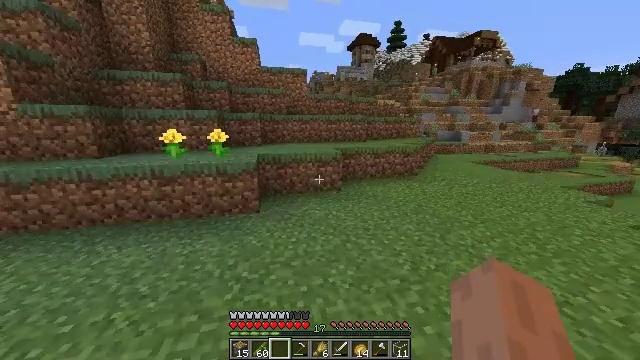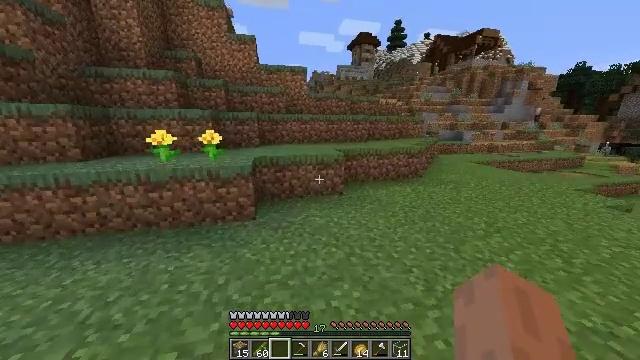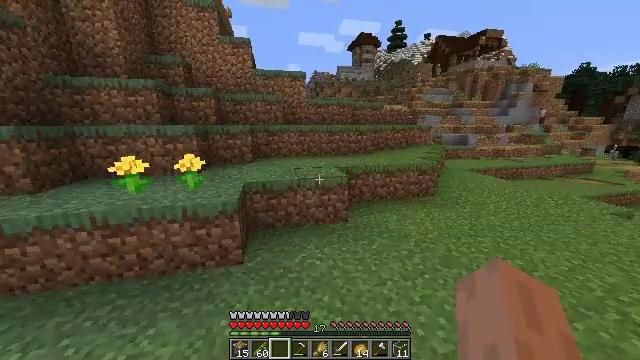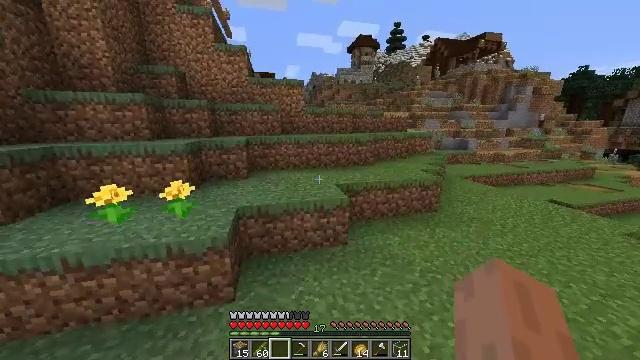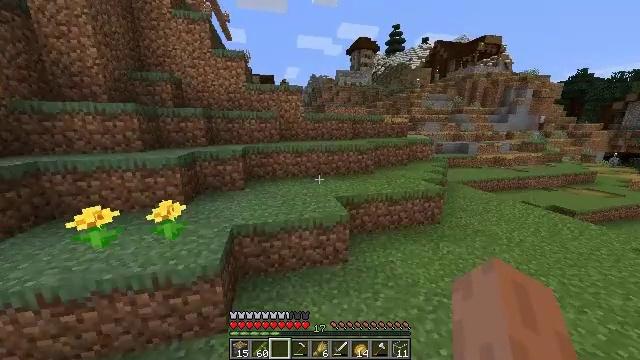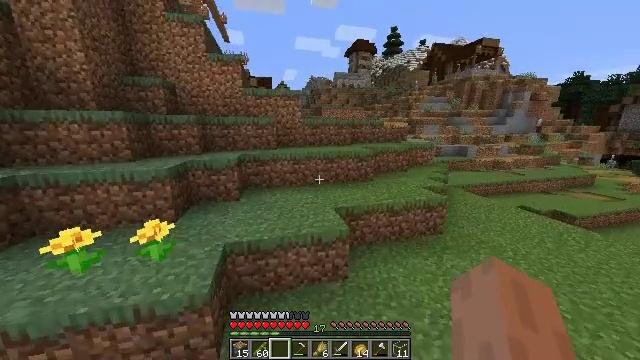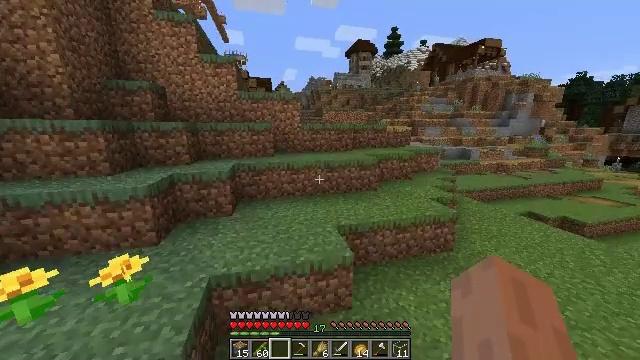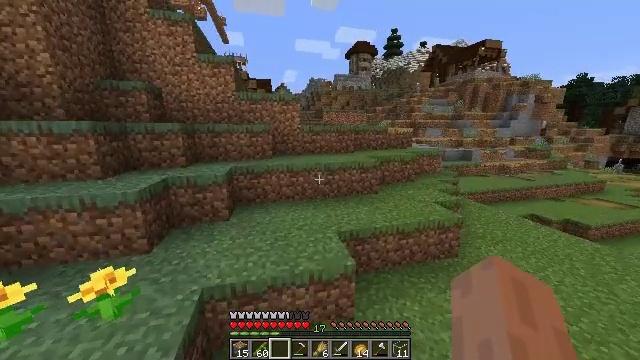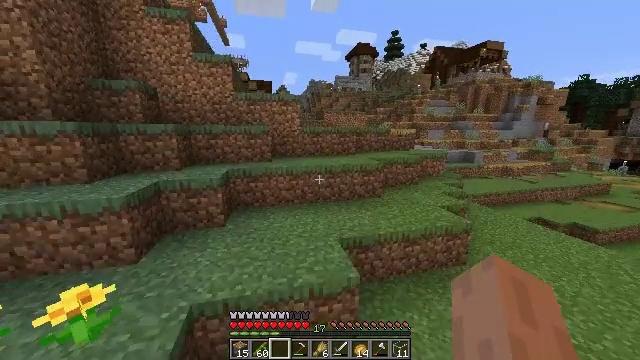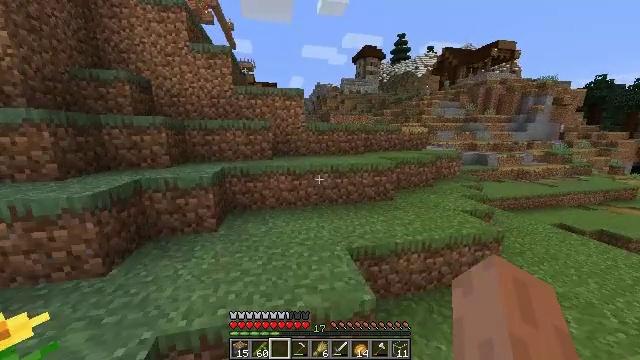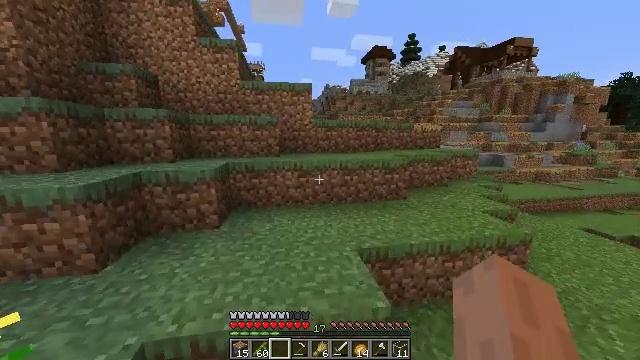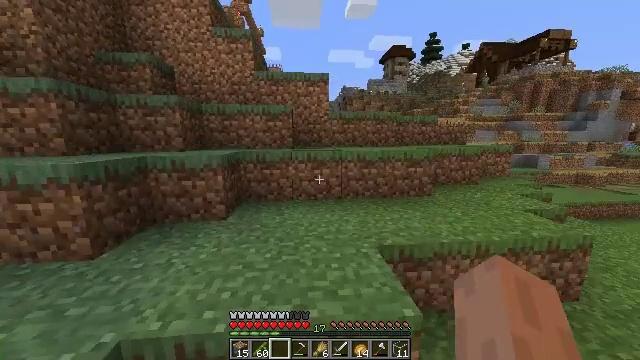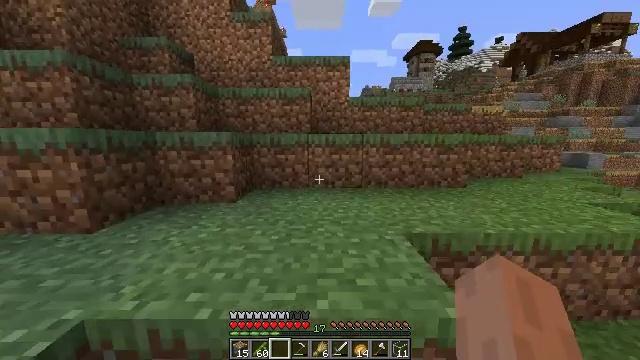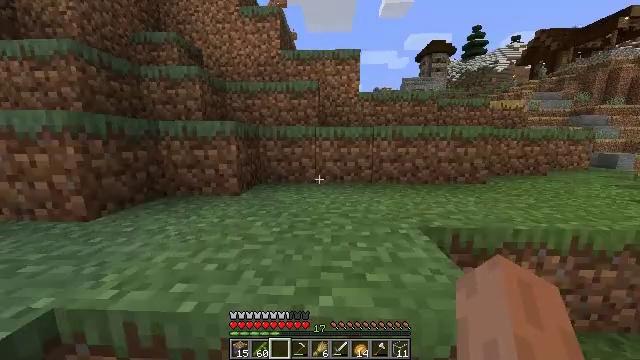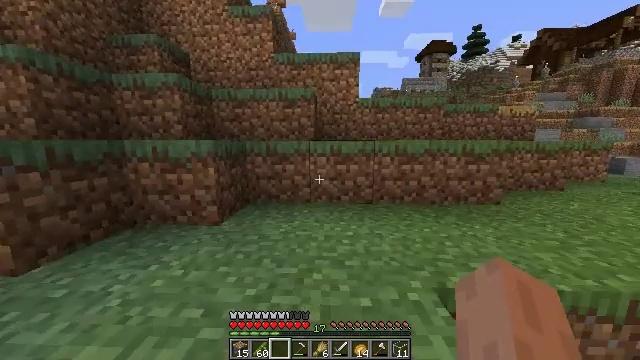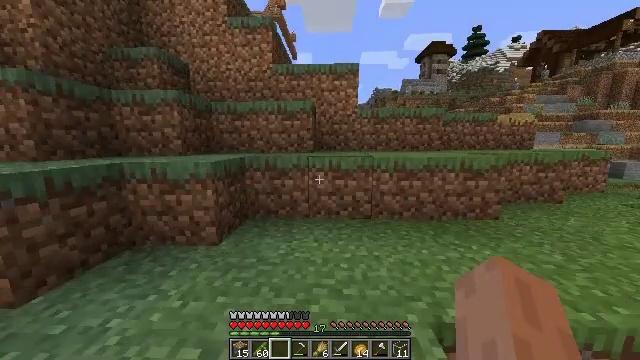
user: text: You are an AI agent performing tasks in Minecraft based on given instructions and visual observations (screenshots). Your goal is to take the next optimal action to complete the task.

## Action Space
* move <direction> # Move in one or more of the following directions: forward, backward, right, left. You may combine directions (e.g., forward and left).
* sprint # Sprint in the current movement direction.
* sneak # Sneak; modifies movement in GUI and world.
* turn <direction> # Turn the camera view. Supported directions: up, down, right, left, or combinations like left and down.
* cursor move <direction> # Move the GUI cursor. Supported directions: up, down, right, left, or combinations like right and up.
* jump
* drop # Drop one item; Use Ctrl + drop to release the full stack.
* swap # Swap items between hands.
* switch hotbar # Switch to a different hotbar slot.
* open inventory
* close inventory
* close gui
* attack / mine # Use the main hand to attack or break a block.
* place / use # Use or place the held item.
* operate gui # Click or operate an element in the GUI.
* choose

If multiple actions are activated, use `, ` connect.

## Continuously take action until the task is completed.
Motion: motion action
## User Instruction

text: Open the crafting table to craft scaffolding with bamboo and string.
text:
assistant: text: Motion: move forward, jump
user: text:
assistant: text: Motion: move forward, jump
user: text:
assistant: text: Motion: move forward, sprint, jump
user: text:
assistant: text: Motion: move forward, sprint, jump
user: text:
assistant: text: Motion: move forward, sprint, jump
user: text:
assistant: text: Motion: move forward, sprint, jump
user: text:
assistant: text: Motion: move forward, jump
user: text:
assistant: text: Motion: move forward, jump
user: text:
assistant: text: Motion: move forward, turn left, jump
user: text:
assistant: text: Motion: move forward, turn left, jump
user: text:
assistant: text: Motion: move forward, turn left, jump
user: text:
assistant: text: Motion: move forward, sprint, turn left, jump
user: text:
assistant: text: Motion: move forward, sprint, turn left, jump
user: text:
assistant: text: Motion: move forward, sprint, jump
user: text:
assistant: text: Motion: move forward, sprint, jump
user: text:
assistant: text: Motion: move forward, jump
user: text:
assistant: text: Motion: move forward, jump
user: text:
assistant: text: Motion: move forward, turn right, jump
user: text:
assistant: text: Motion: move forward, turn right and down, jump
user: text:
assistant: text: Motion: move forward, sprint, turn right and down, jump
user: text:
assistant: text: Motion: move forward, sprint, turn right, jump
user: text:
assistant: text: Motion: move forward, sprint, turn down, jump
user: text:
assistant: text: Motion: move forward, sprint, turn down, jump
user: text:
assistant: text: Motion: move forward, turn right and down, jump
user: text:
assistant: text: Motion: move forward, turn right, jump
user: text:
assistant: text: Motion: move forward, jump
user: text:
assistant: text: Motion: move forward, jump
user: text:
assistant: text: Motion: move forward, jump
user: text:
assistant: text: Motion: move forward, jump
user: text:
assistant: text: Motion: move forward, turn right and up, jump